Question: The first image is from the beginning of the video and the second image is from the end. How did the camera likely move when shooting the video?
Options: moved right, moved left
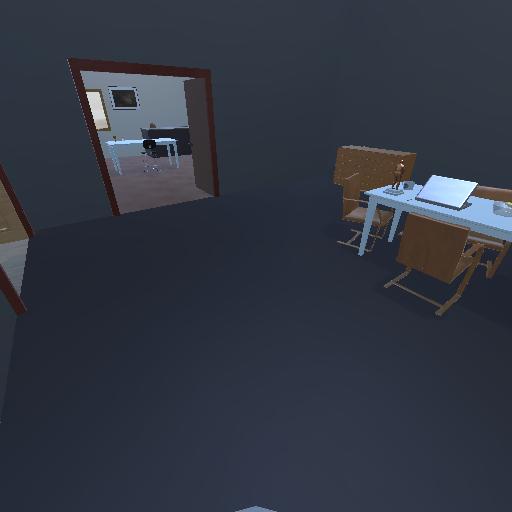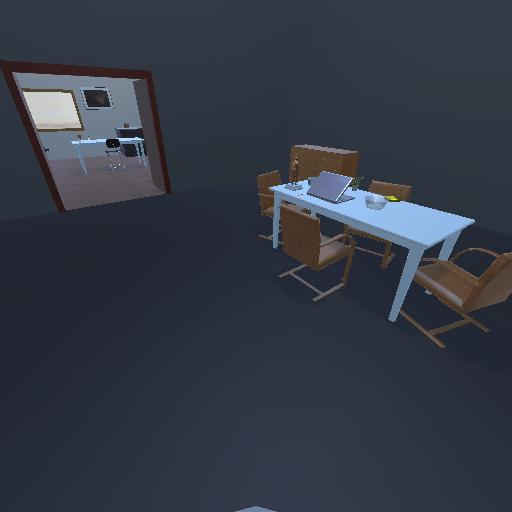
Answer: moved right